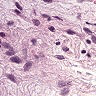
Metastatic tissue present: no